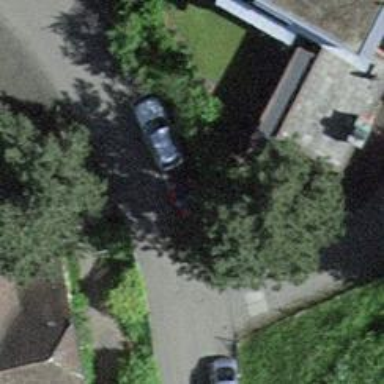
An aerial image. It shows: Evergreen tree with needle-leaved leaves.